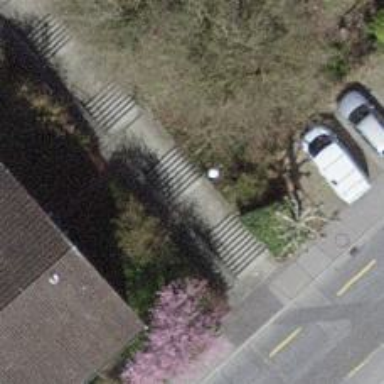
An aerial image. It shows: Set of steps on the road.